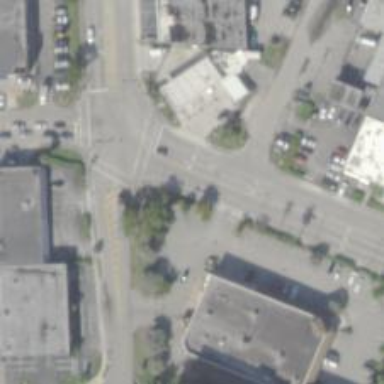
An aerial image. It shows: Crossing with line markings on the road.